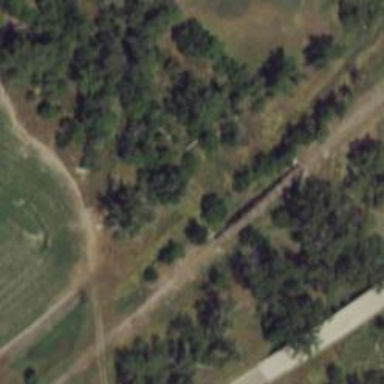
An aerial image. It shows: Disused railway bridge.